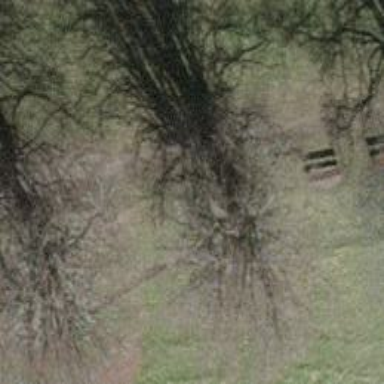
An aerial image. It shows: Beautiful tree in nature.